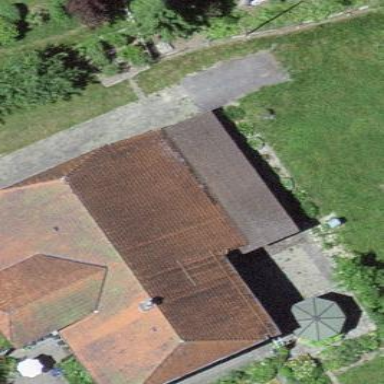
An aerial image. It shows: Farm building.